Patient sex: M
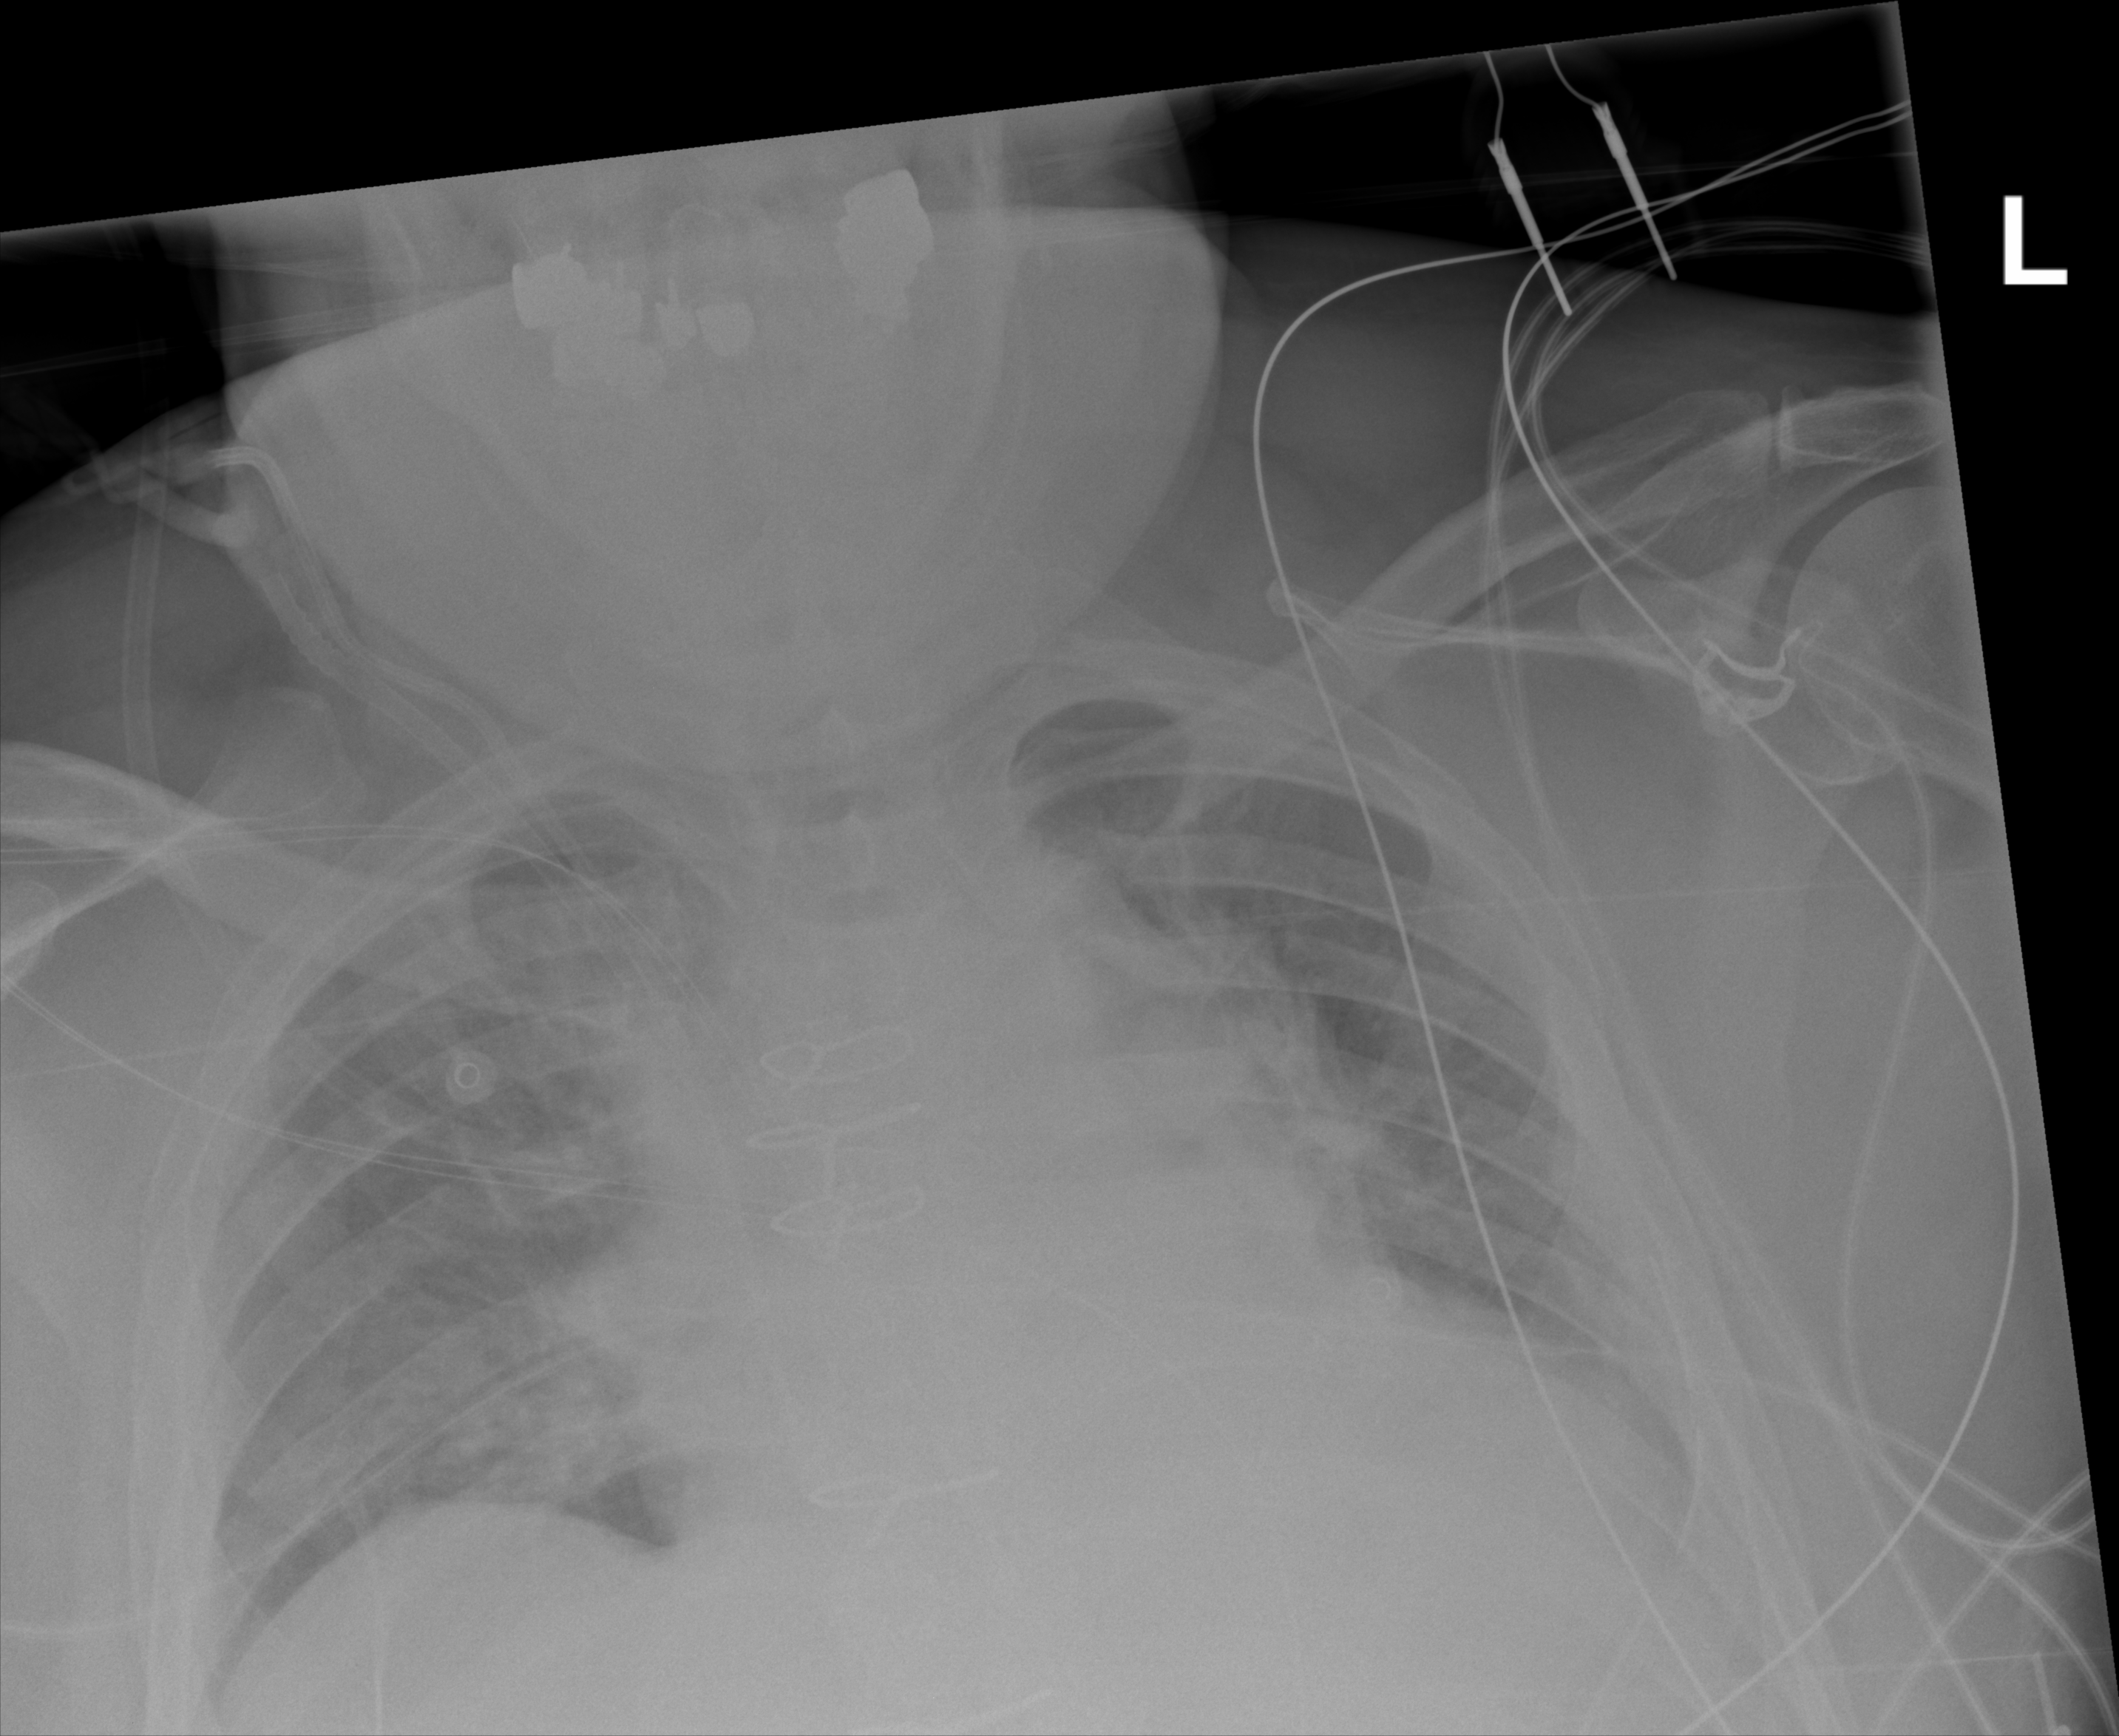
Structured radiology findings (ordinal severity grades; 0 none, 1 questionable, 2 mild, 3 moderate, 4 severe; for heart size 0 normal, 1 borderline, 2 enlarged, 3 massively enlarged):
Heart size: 1
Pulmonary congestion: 2
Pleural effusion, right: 0
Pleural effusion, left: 2
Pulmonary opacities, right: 2
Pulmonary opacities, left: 2
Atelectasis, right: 2
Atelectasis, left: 2